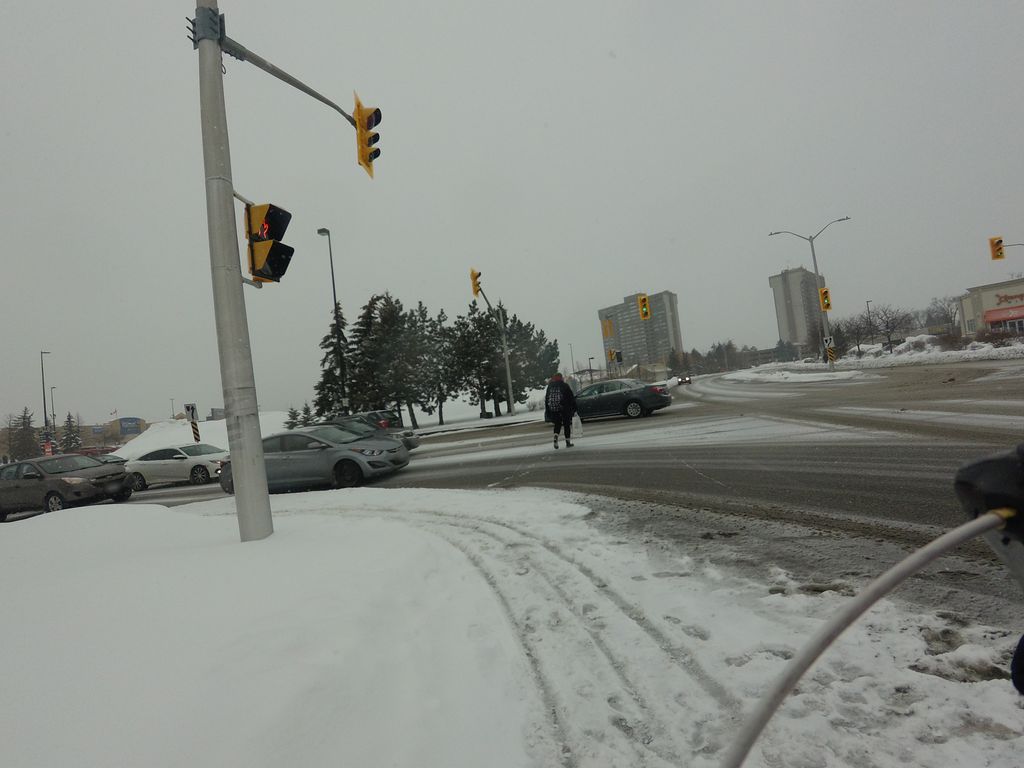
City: ottawa-gatineau